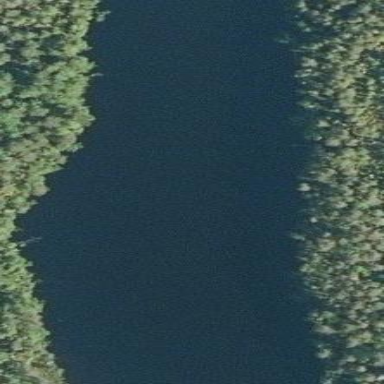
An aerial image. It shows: Pond surrounded by natural water.